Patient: sex M, age 45
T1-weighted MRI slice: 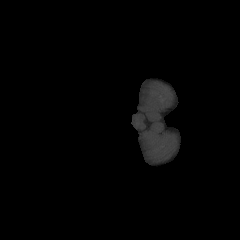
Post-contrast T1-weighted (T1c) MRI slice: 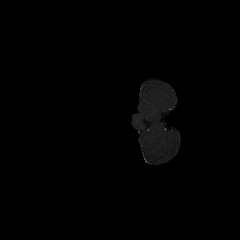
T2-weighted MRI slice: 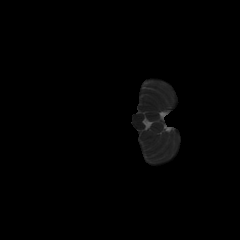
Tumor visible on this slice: no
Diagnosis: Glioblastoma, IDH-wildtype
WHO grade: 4